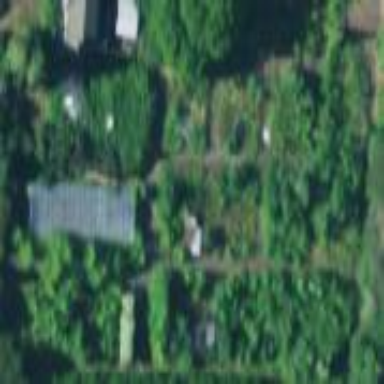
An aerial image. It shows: Plant nursery.